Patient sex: F
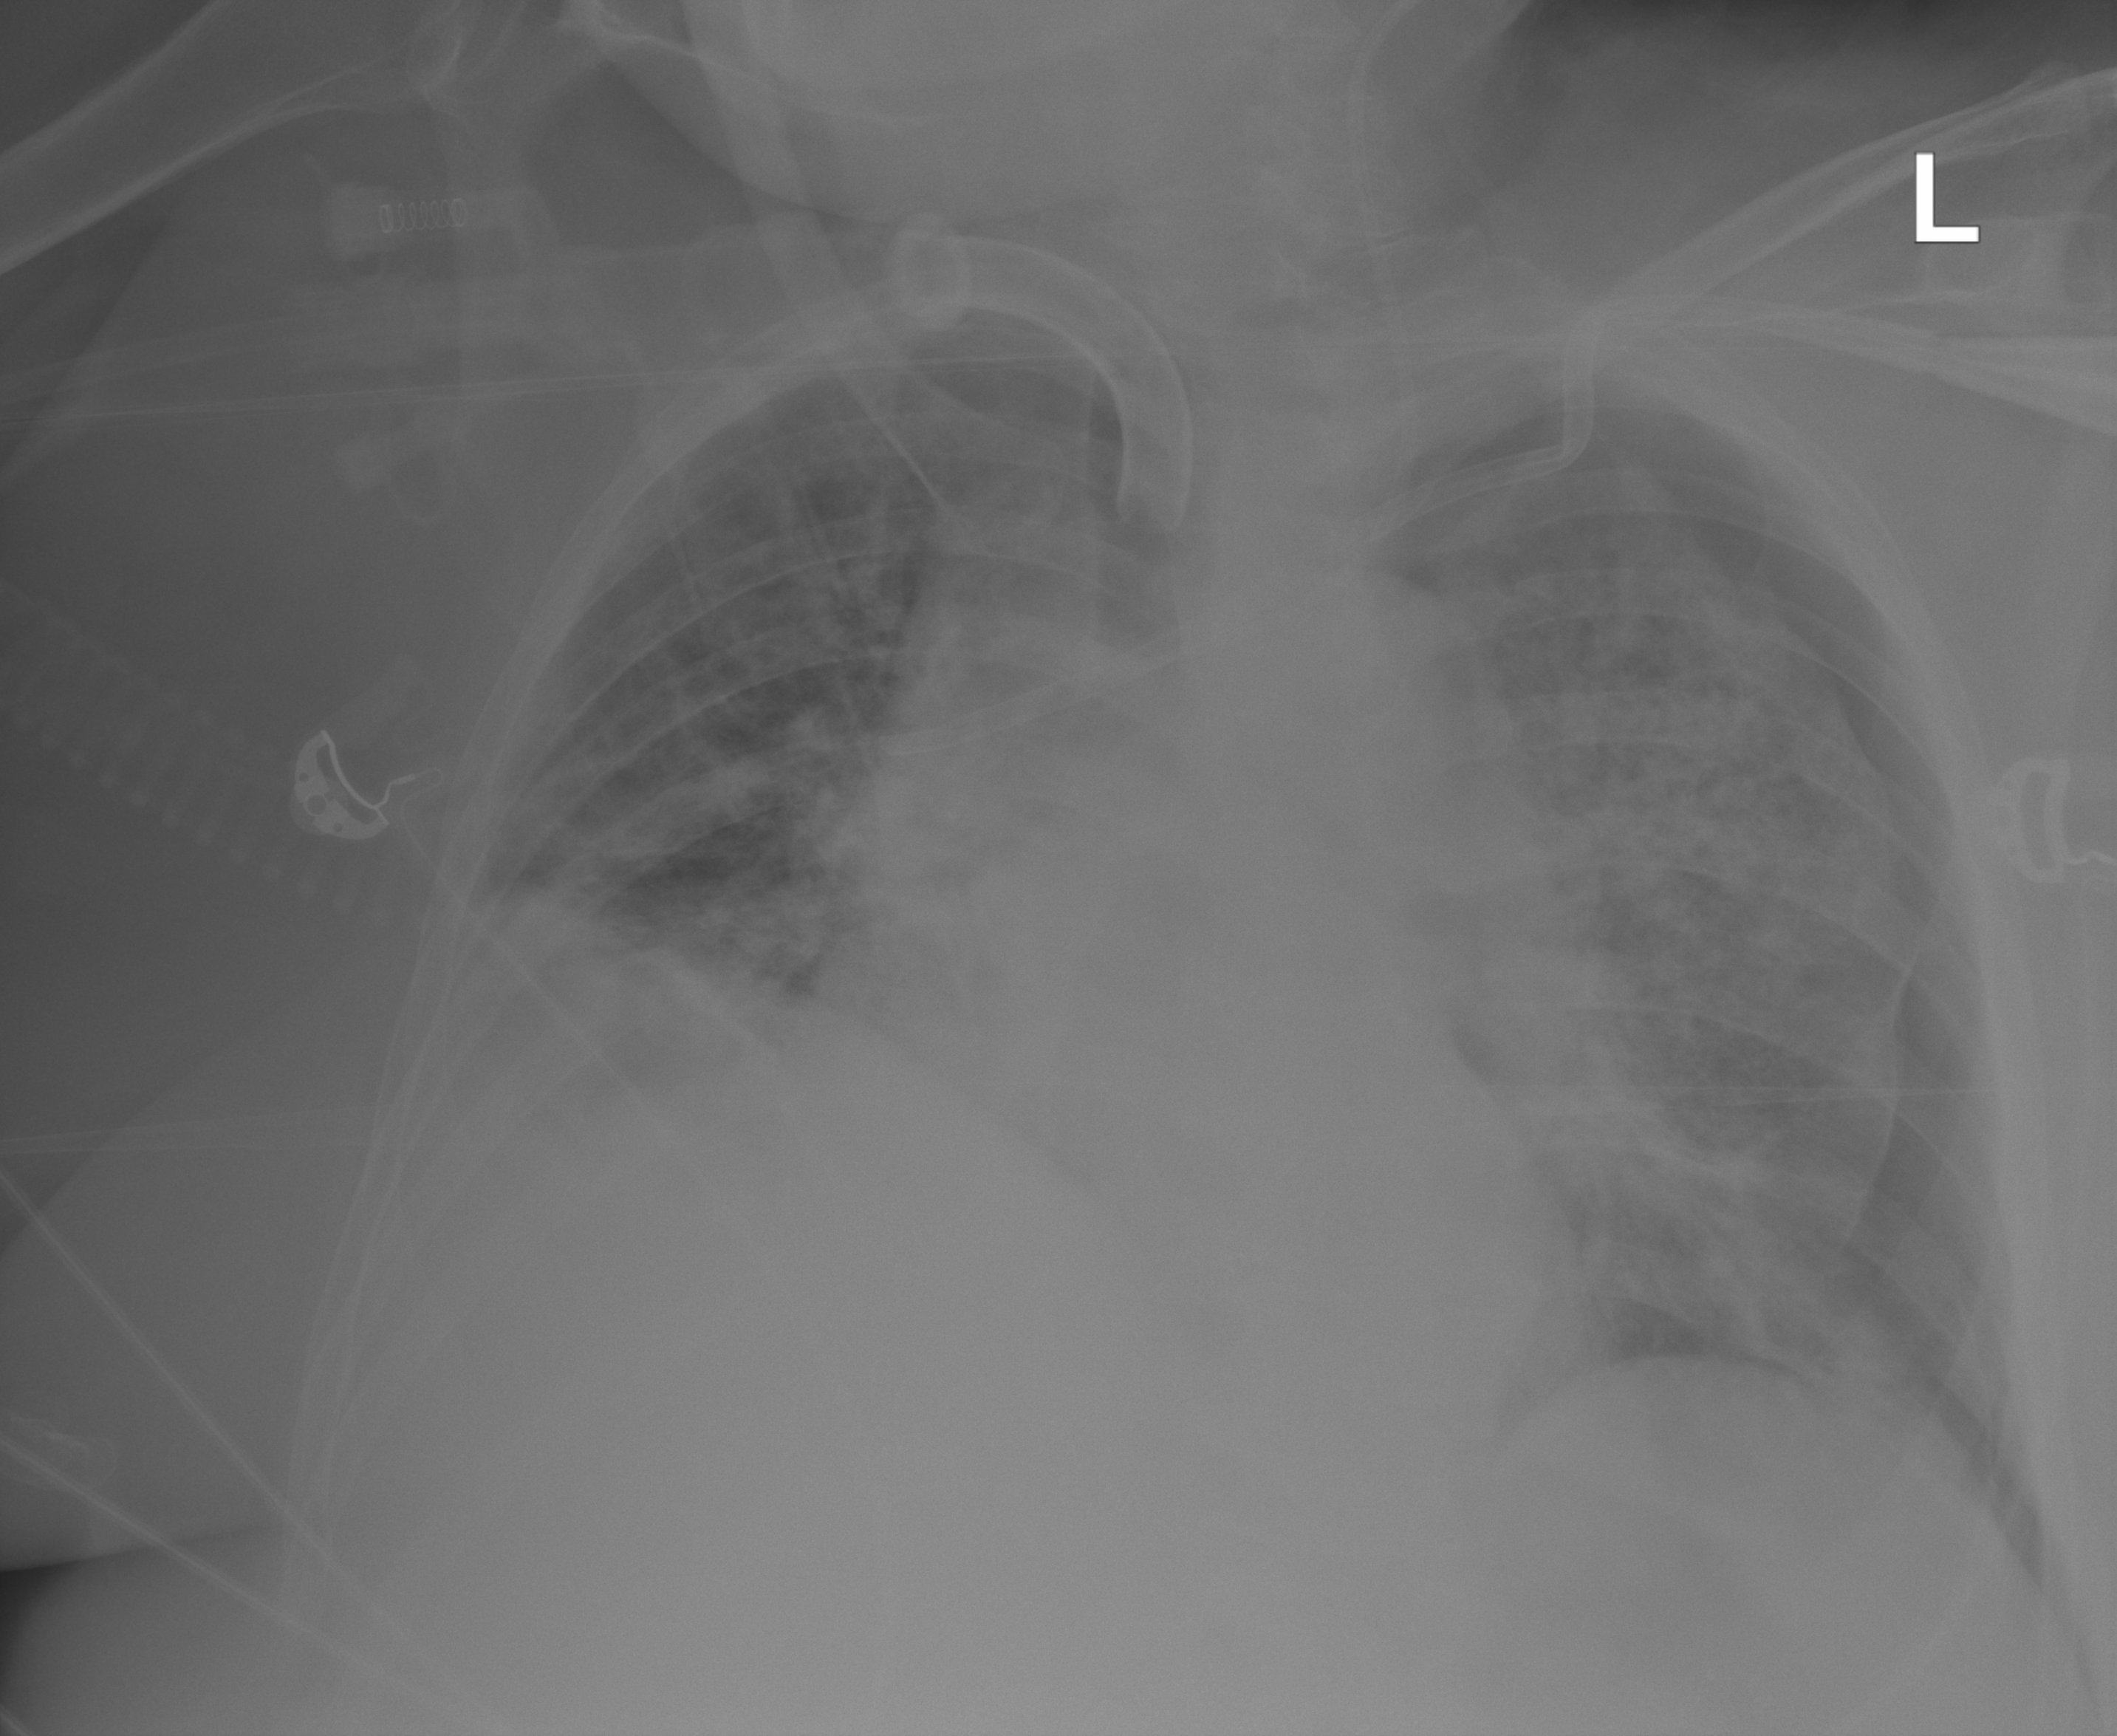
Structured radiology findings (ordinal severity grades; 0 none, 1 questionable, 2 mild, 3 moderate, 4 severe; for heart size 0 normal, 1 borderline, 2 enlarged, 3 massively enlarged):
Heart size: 0
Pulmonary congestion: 0
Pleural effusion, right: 0
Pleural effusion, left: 0
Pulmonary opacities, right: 2
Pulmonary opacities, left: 0
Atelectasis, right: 2
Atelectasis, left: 0